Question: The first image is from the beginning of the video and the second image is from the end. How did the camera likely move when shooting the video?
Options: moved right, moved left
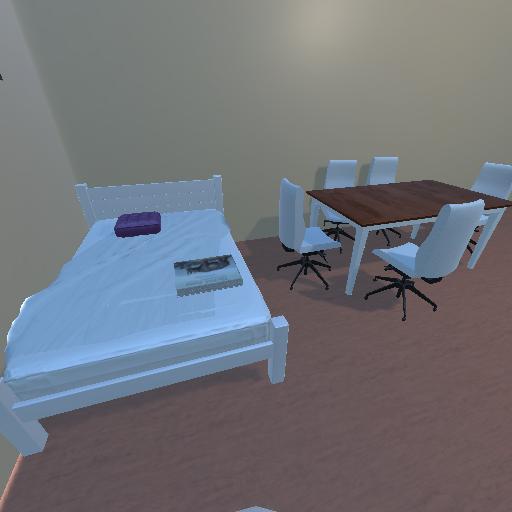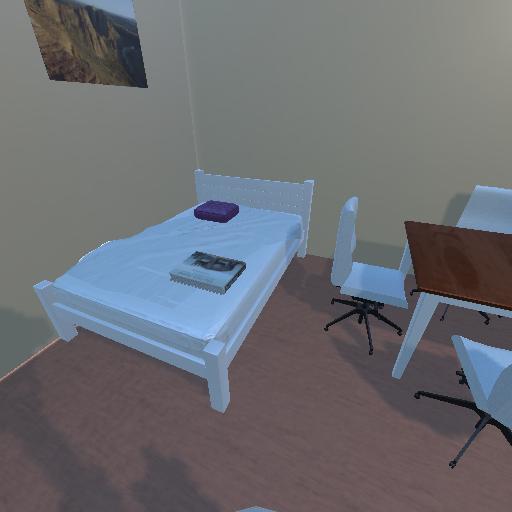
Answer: moved right